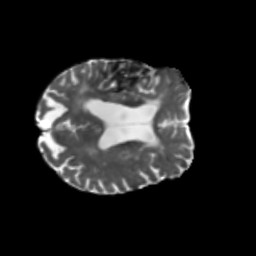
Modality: T2w
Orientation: axial
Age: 79
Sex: female
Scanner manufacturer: siemens
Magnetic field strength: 3 T
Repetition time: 5.25 s
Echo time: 0.08 s